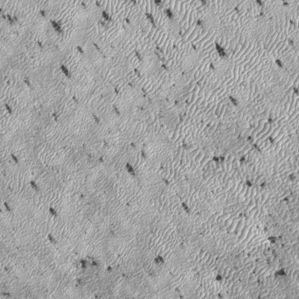
Label: frost